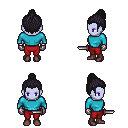
a pixel art fantasy rpg character, female body template, dark elf, purple skin, teal long-sleeve shirt, red pants, raven short topknot hairstyle, metal gloves, maroon shoes, dagger, four views (front, back, left, right), 2x2 character sprite sheet, small pixel art, hard edges, no anti-aliasing